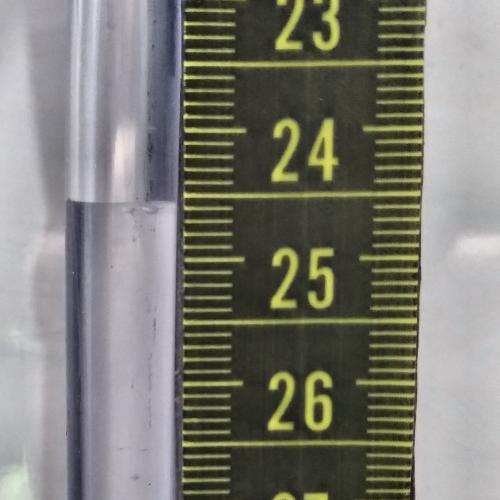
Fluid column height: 24.6 cm